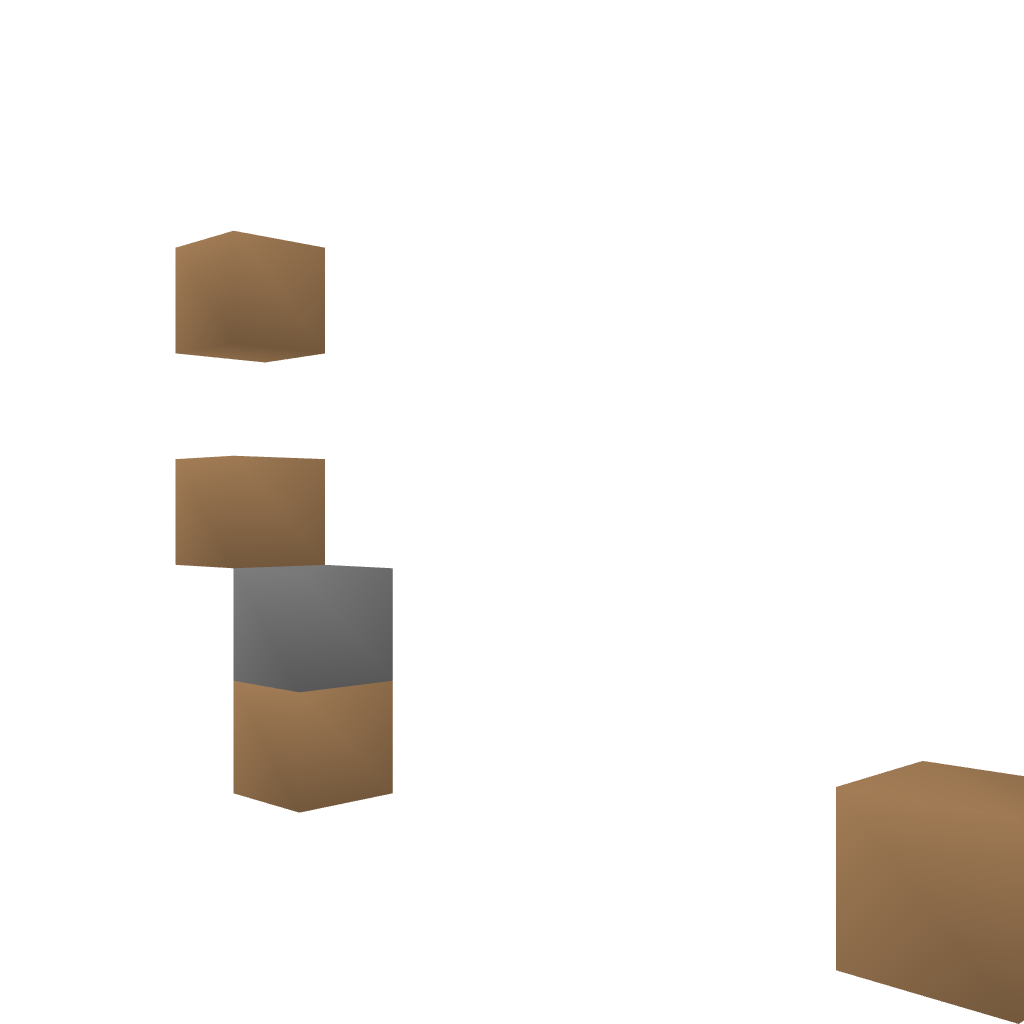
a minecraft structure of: Brewer Compact Lab bad low quality